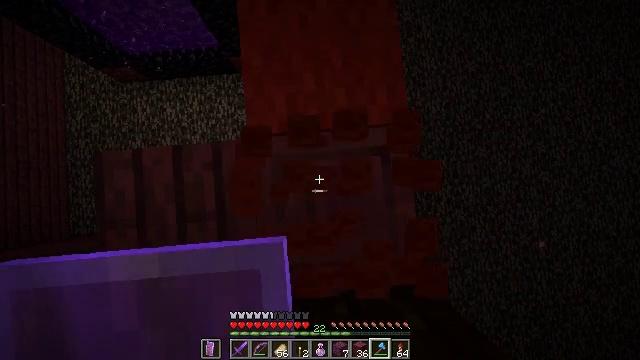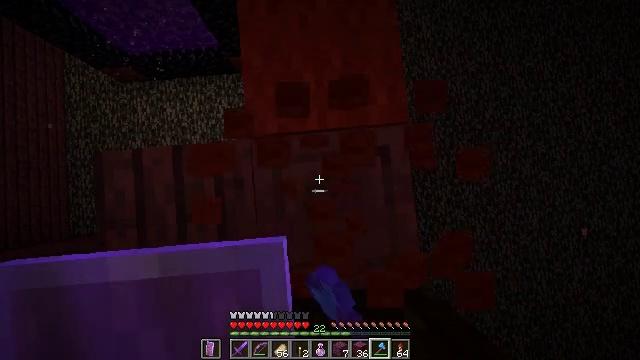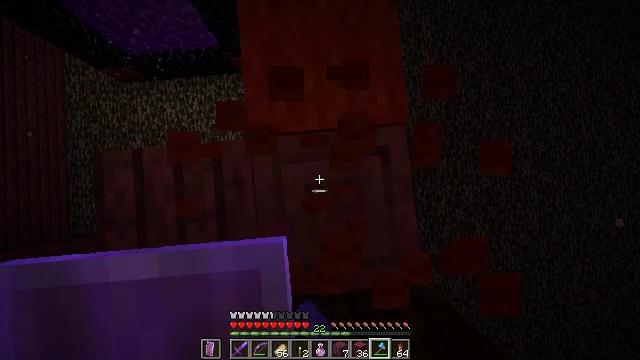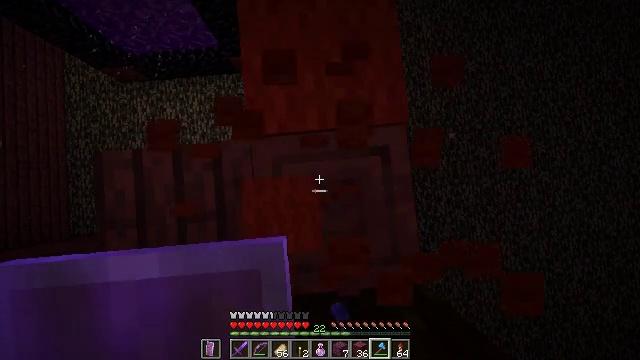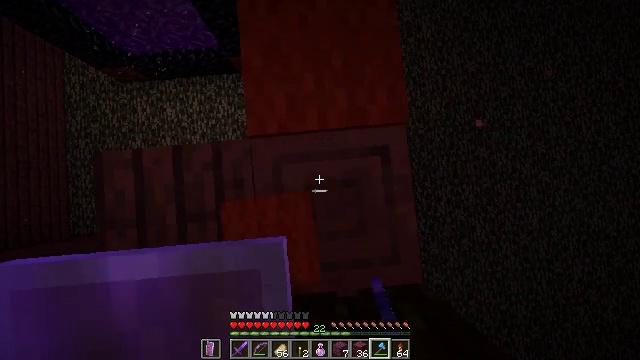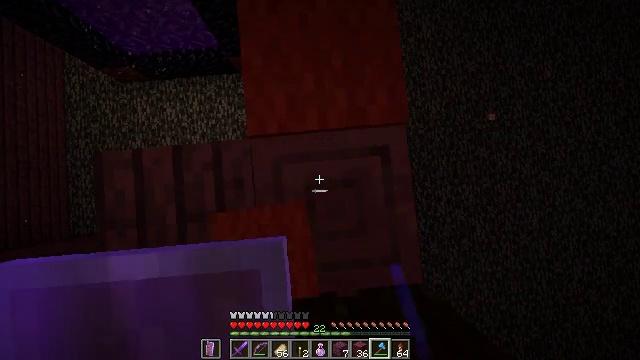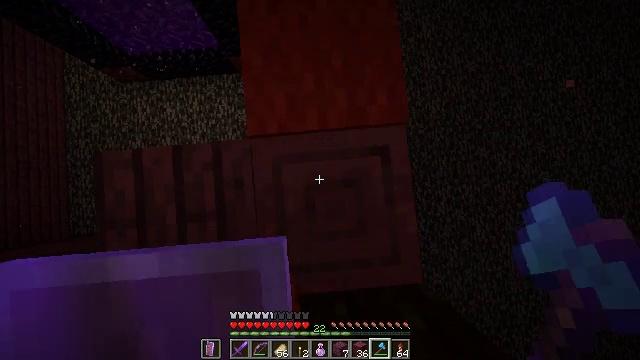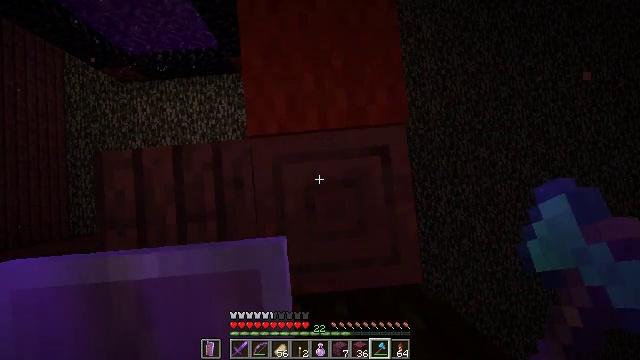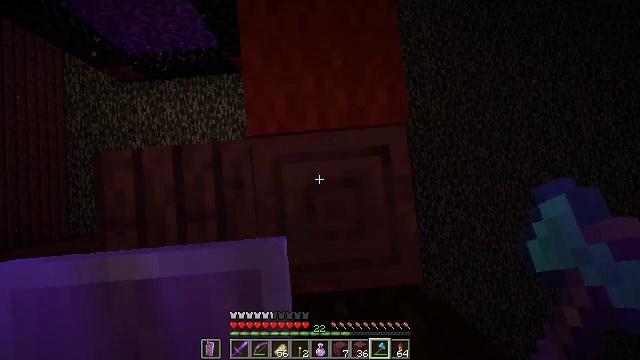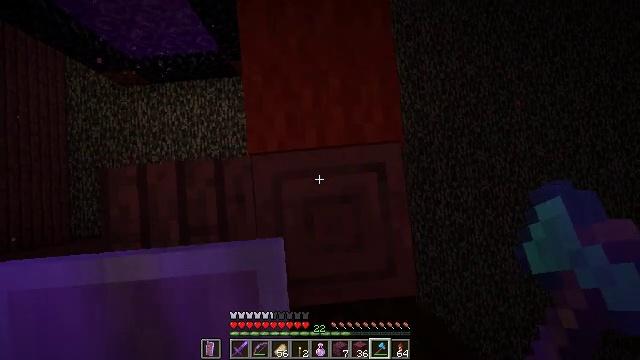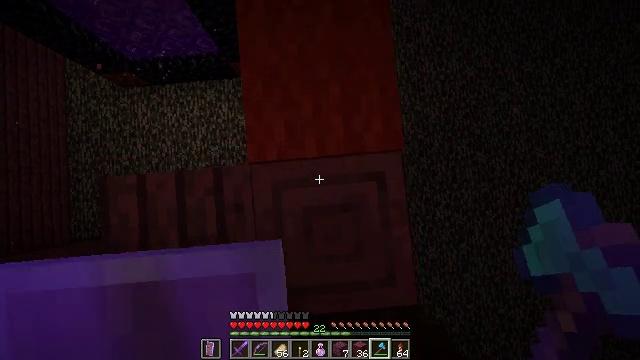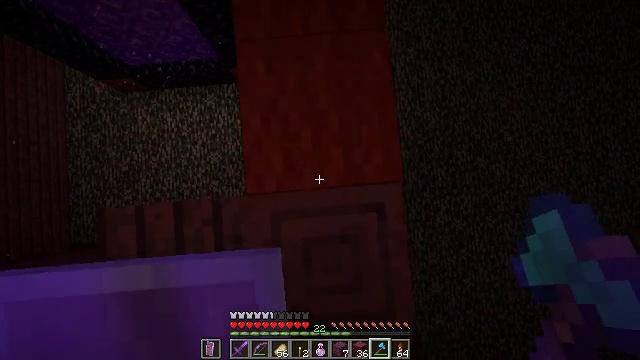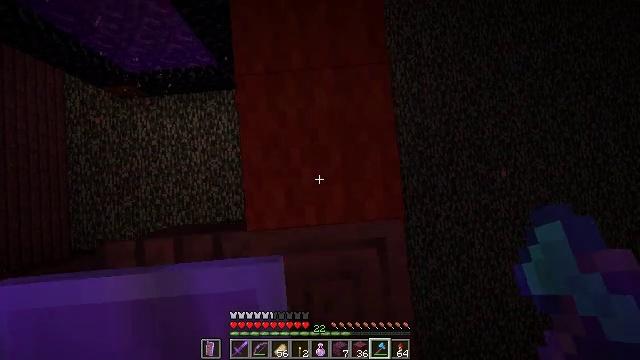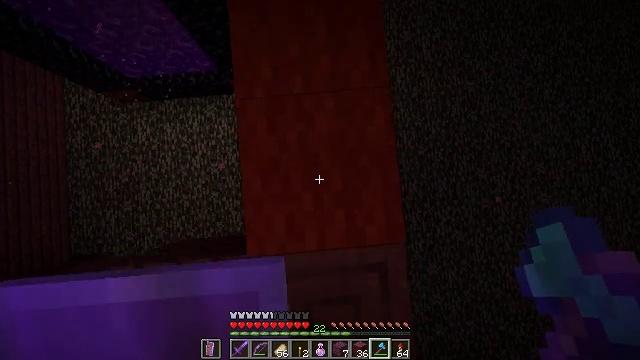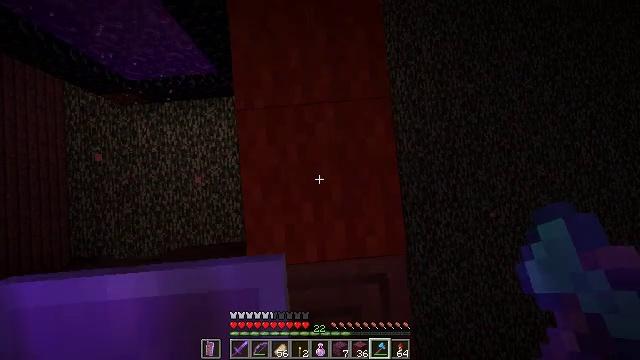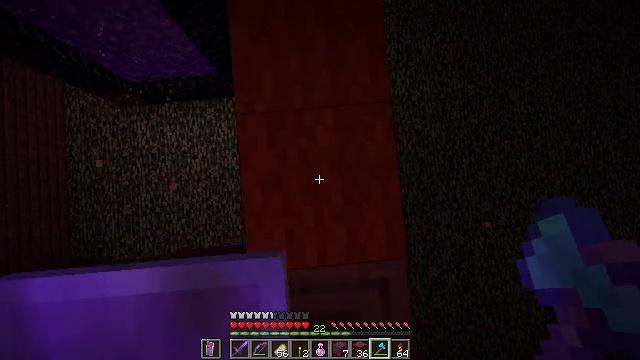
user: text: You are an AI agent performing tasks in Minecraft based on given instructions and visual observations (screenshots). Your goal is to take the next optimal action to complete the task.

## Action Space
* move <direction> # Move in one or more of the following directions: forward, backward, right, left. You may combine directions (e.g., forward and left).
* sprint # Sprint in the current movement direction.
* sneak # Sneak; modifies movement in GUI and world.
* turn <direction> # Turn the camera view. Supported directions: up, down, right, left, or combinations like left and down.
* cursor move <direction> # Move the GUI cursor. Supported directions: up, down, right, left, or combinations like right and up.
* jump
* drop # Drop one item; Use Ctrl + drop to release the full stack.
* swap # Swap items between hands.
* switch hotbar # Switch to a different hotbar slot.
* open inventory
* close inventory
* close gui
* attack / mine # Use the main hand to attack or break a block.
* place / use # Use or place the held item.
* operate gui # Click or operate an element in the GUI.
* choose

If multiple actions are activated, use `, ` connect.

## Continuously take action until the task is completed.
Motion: motion action
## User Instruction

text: Remove the red carpet to clear space.
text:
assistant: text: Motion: attack / mine
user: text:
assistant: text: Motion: no_op
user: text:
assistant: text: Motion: no_op
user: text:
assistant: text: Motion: no_op
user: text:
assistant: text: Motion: no_op
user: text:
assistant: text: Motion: no_op
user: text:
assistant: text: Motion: no_op
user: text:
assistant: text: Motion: no_op
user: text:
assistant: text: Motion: move forward
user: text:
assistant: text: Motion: move forward
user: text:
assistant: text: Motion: move forward
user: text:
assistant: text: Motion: move forward
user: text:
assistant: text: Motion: no_op
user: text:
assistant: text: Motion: no_op
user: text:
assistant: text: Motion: no_op
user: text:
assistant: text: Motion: no_op
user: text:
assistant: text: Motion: attack / mine
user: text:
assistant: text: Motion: attack / mine
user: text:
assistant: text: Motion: attack / mine
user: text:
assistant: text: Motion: attack / mine
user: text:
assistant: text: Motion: attack / mine
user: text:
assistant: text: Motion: attack / mine
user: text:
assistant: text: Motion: attack / mine
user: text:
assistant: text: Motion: attack / mine
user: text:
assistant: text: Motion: no_op
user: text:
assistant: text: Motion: no_op
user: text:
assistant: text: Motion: no_op
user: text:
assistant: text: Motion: no_op
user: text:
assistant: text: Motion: no_op
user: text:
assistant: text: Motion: move forward